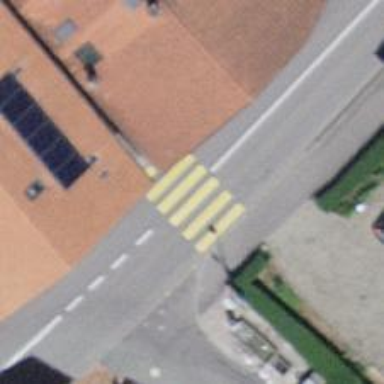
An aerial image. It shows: Uncontrolled zebra crossing on the road.